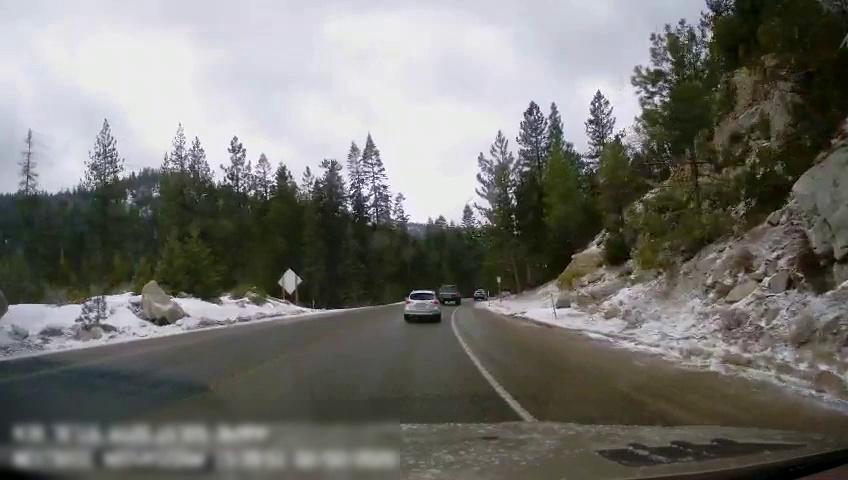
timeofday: Day
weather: Snowy
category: Drivable Space
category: Vehicles | Car
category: Vehicles | Truck
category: Vehicles | SUV
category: Lanes | Current Lane